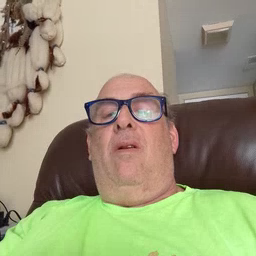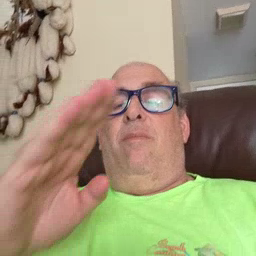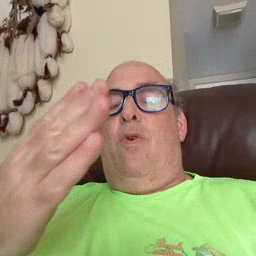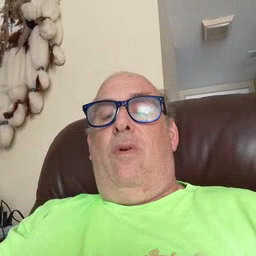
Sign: book